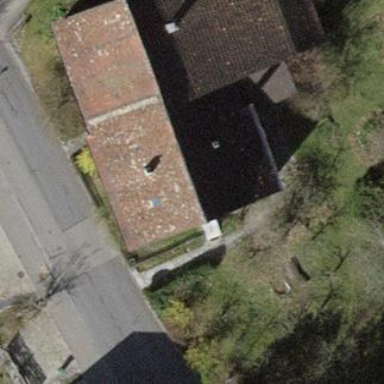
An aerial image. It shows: Terrace building.